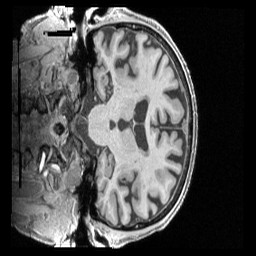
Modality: T1w
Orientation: coronal
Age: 80
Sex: male
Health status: healthy
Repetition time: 2.4 s
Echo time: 0.00222 s